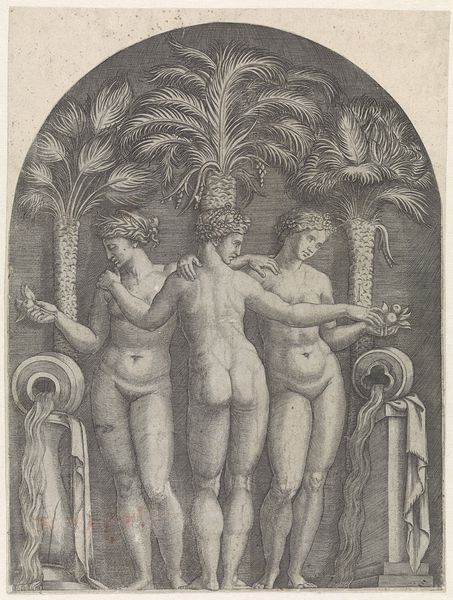
Titel: Drie gratiën staand in nis voor drie palmbomen en geflankeerd door kruiken waar water uit stroomt.
Künstler: Marcantonio Raimondi
Standort: Amsterdam
Institution: Rijksmuseum
Schlagwörter: akt, mann, nackt, wasser, frauen, damen, frau, hut, männer, säule, säulen, obst, tuch, frucht, vase, bogen, palme, wedel, bauch, buch, druck, stich, seite, holzdruck, kranz, palmen, kupferstich, drei grazien, dattelpalmen, 3, po